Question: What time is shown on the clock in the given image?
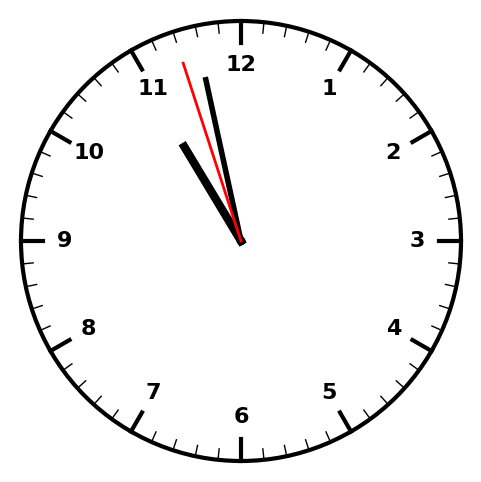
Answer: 10:57:57